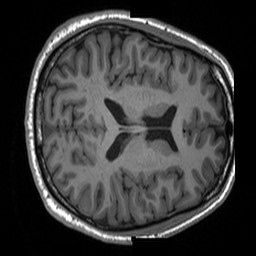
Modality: T1w
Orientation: axial
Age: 47
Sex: male
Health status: healthy
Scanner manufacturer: siemens
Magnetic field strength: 3 T
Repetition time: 2 s
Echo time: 0.00203 s